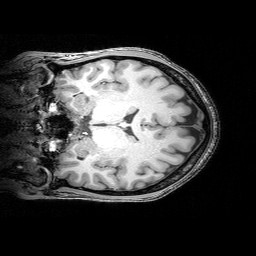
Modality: T1w
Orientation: coronal